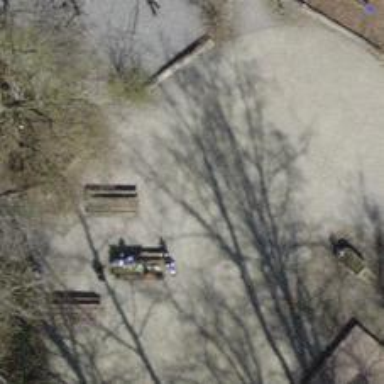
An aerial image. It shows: Picnic table located in leisure land area.